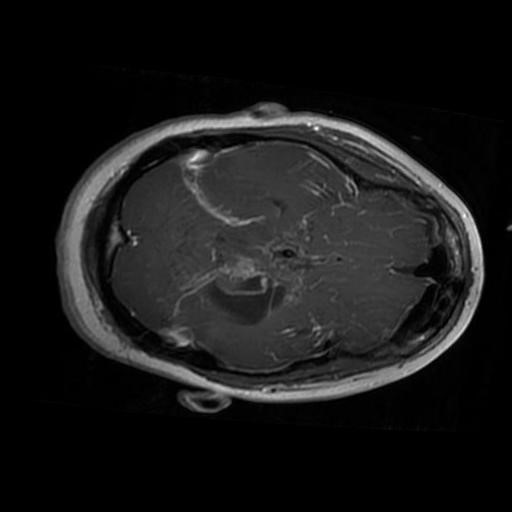
Label: brain_glioma